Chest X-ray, AP view. Patient: 29 years old, sex F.
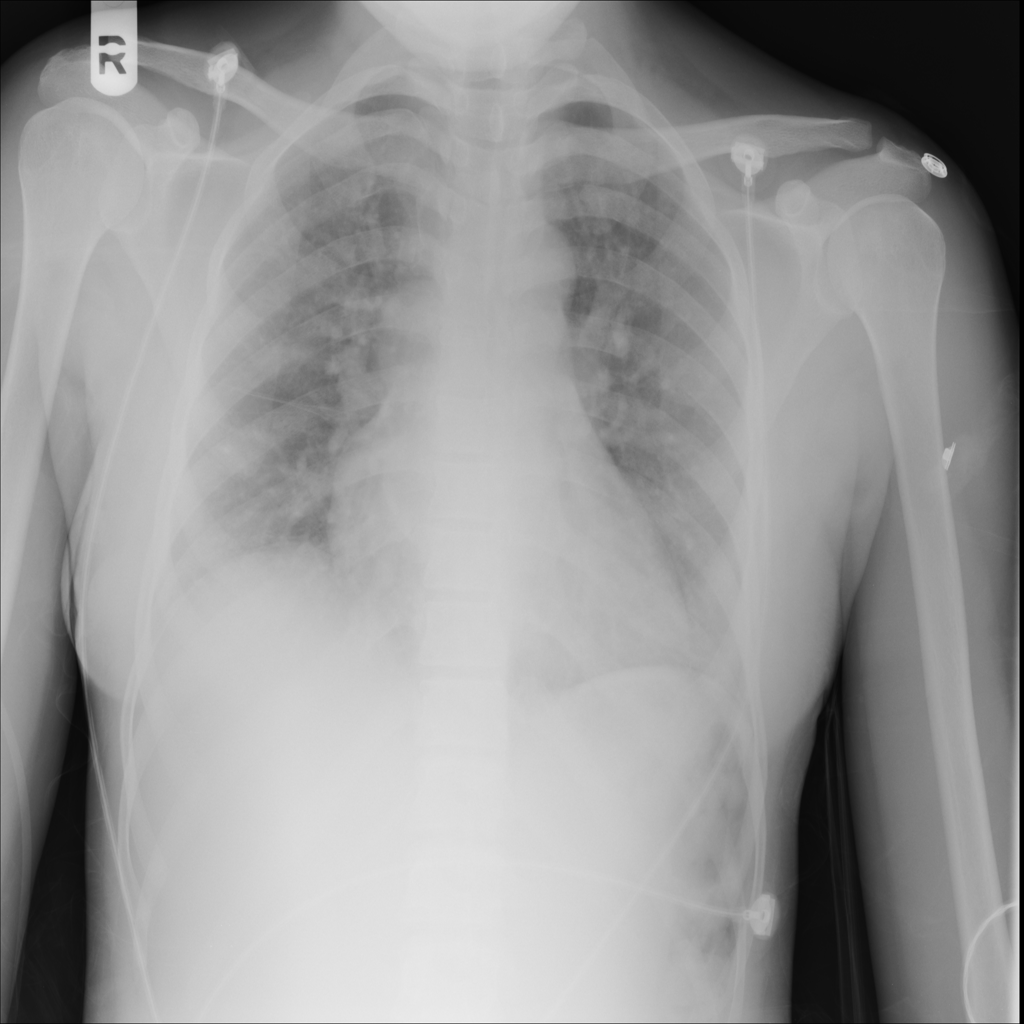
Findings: No Finding